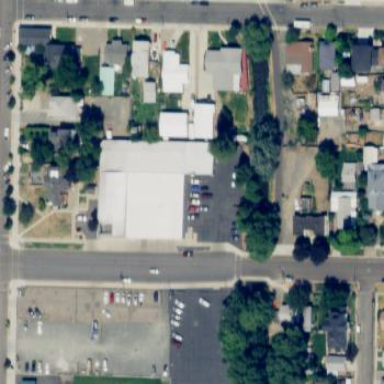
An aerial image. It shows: Building that houses car shop.